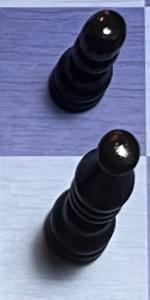
Label: Bishop_Black